【题型】选择题　【知识点】平面几何　【难度】easy
如图, 在 $\text{Rt}\triangle ABC$ 中, $\angle C=90^\circ$, $BC=\frac{1}{2}AC$, 则 $\sin B$ 的值为( )

A. $\frac{2\sqrt{5}}{5}$
B. $\frac{1}{2}$
C. $\frac{\sqrt{5}}{5}$
D. 2
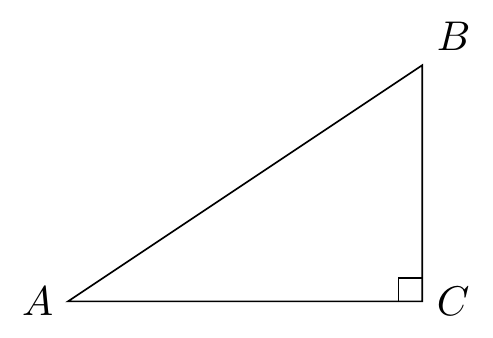
【解答】
解：$\because \angle C=90^\circ$, $BC=\frac{1}{2}AC$,

$\therefore AB = \sqrt{AC^2 + BC^2} = \sqrt{5}BC$,

$\sin B = \frac{AC}{AB} = \frac{2BC}{\sqrt{5}BC} = \frac{2\sqrt{5}}{5}$。

故选：A。